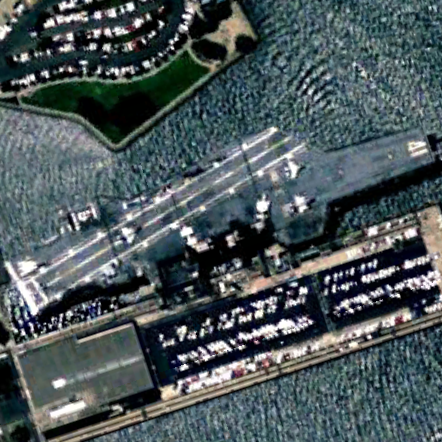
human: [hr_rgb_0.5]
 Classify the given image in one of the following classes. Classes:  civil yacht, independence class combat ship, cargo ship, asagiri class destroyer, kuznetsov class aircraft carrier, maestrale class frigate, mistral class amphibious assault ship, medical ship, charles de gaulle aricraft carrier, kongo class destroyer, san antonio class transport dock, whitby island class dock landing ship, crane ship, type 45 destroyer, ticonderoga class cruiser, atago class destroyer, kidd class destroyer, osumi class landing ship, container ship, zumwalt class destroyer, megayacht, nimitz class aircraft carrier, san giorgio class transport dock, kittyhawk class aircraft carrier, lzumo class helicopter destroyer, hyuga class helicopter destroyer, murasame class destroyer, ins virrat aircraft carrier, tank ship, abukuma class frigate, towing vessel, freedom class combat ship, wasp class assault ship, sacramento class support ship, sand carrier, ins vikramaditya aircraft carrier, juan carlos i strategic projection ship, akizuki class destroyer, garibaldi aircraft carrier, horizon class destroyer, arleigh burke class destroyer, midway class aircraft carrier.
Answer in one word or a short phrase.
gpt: Midway class aircraft carrier